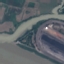
Land use / land cover class: River